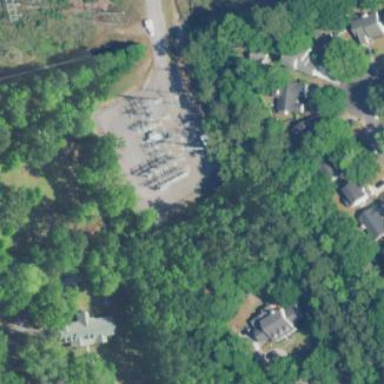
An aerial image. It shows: Distribution power substation secured by fence.